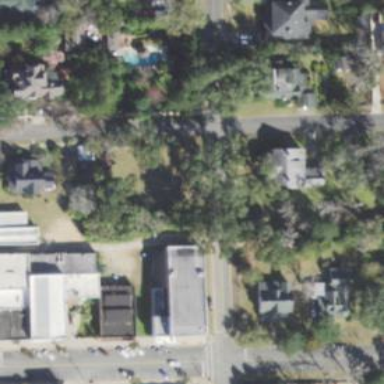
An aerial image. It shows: Residential area composed of single-family homes.